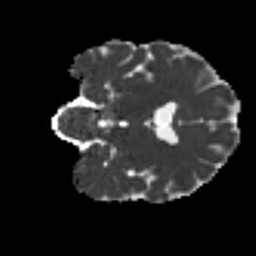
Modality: MD
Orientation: coronal
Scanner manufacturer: siemens
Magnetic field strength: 3 T
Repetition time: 9.6 s
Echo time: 0.077 s